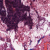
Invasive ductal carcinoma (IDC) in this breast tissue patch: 0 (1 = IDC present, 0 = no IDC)